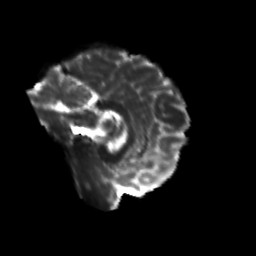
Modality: T2w
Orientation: sagittal
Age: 26
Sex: male
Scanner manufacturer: siemens
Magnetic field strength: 3 T
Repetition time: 3.5 s
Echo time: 0.125 s